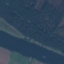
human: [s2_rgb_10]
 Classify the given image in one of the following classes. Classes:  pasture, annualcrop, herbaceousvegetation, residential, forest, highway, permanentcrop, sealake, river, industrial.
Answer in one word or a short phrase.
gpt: River